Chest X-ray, AP view. Patient: 9 years old, sex M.
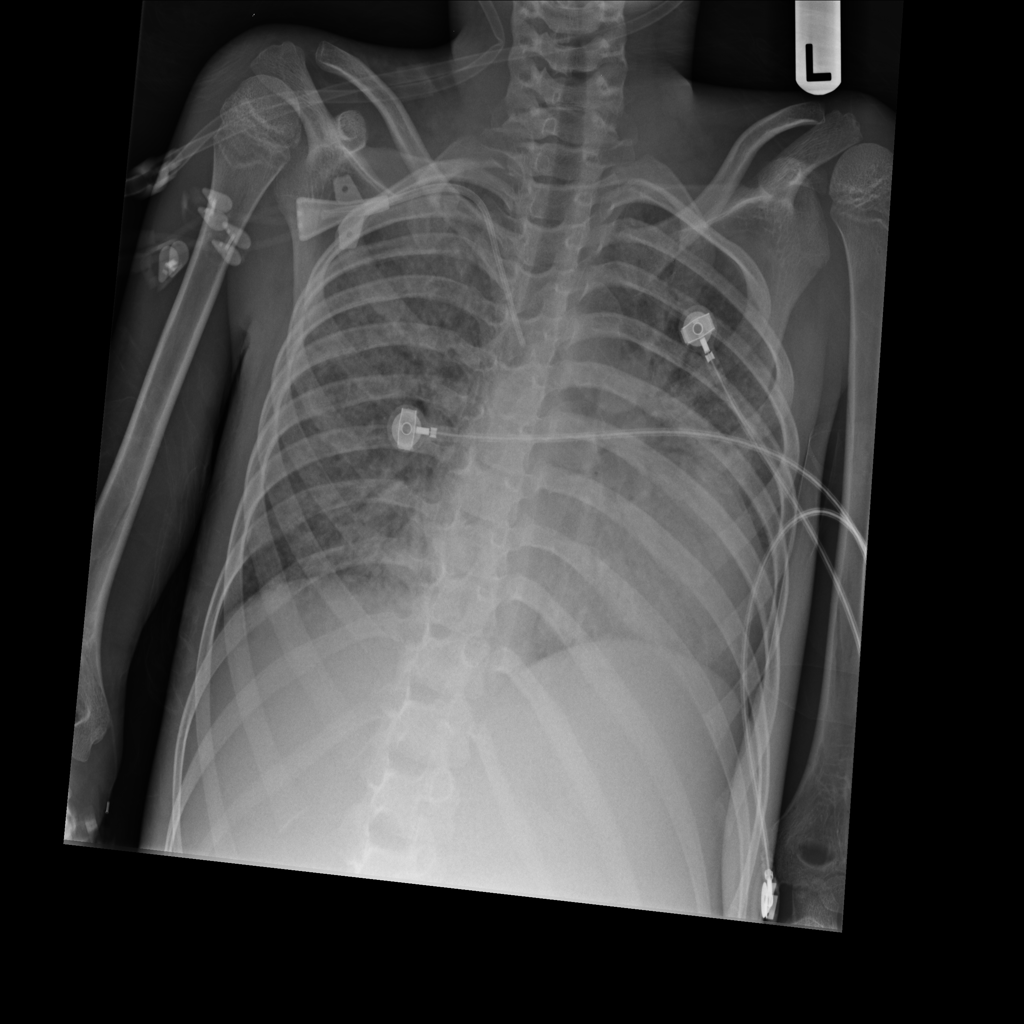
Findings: No Finding